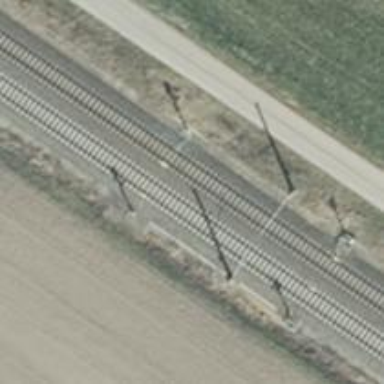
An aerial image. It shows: Signal light at railway crossing.